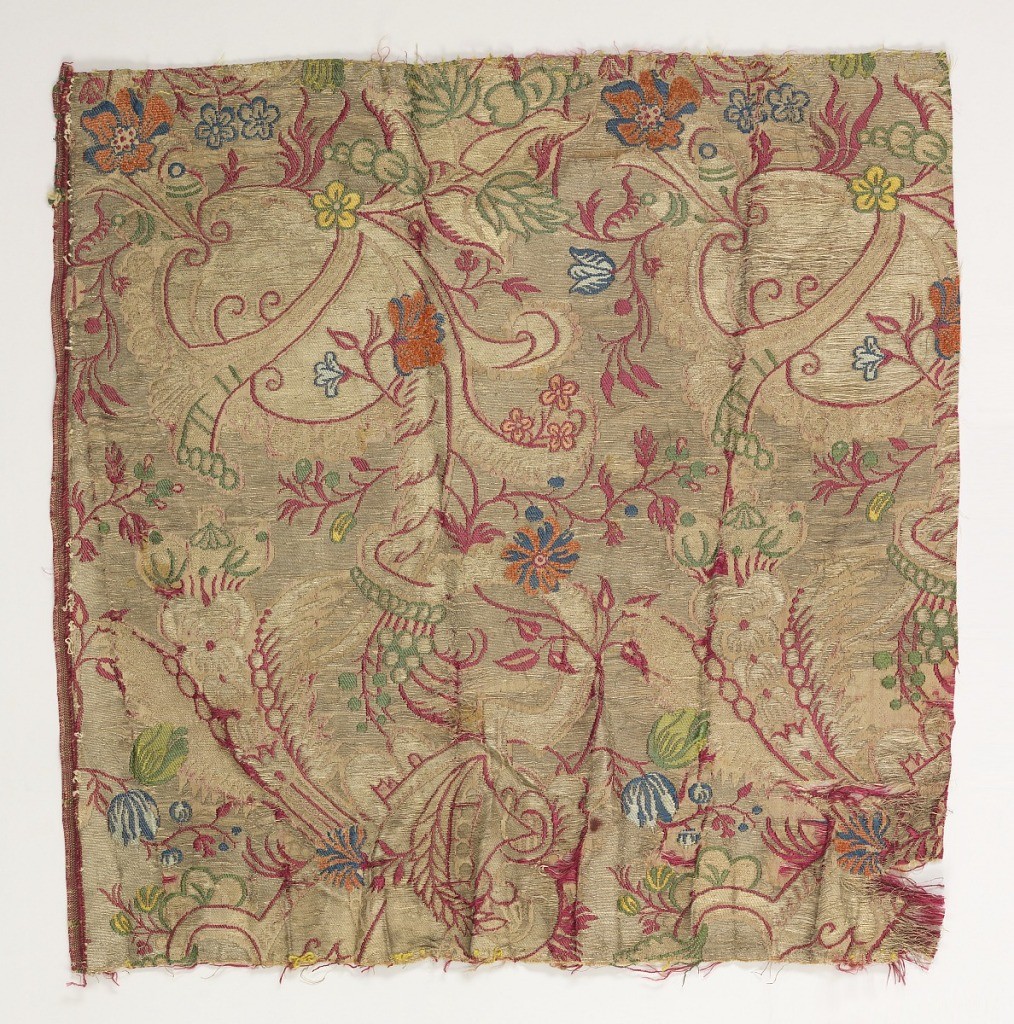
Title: Textile
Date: early 18th century
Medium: silk, metal Technique: plain weave with supplementary weft floats (brocaded)
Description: Two fragments of a continuous pattern in the bizarre style placed side by side. Ground in shades of gold with floral design in red, green, yellow and blue. Each fragment has one selvage present.